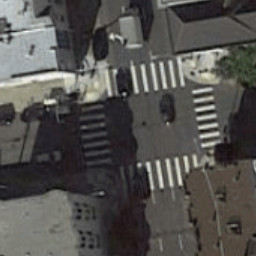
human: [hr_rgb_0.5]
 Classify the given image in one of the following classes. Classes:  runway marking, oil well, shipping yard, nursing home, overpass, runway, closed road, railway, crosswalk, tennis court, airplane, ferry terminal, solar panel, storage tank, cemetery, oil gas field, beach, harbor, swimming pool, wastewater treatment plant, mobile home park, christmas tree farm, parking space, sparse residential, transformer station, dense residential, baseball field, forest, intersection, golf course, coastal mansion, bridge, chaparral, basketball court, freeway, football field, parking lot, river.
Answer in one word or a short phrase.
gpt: crosswalk